Field crop: maize
Growth stage: 2
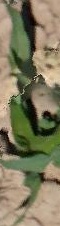
Species: maize